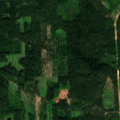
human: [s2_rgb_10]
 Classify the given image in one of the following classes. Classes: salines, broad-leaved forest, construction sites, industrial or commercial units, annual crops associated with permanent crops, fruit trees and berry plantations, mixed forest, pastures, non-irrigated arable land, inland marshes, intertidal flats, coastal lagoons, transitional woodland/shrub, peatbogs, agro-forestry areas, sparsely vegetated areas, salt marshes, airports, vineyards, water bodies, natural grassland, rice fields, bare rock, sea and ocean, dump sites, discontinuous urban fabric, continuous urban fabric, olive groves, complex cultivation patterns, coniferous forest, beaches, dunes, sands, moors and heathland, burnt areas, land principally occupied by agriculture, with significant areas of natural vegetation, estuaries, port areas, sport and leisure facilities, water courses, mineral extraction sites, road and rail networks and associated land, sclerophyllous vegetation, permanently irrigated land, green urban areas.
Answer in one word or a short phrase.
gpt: coniferous forest, transitional woodland/shrub